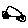
Label: car